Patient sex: M
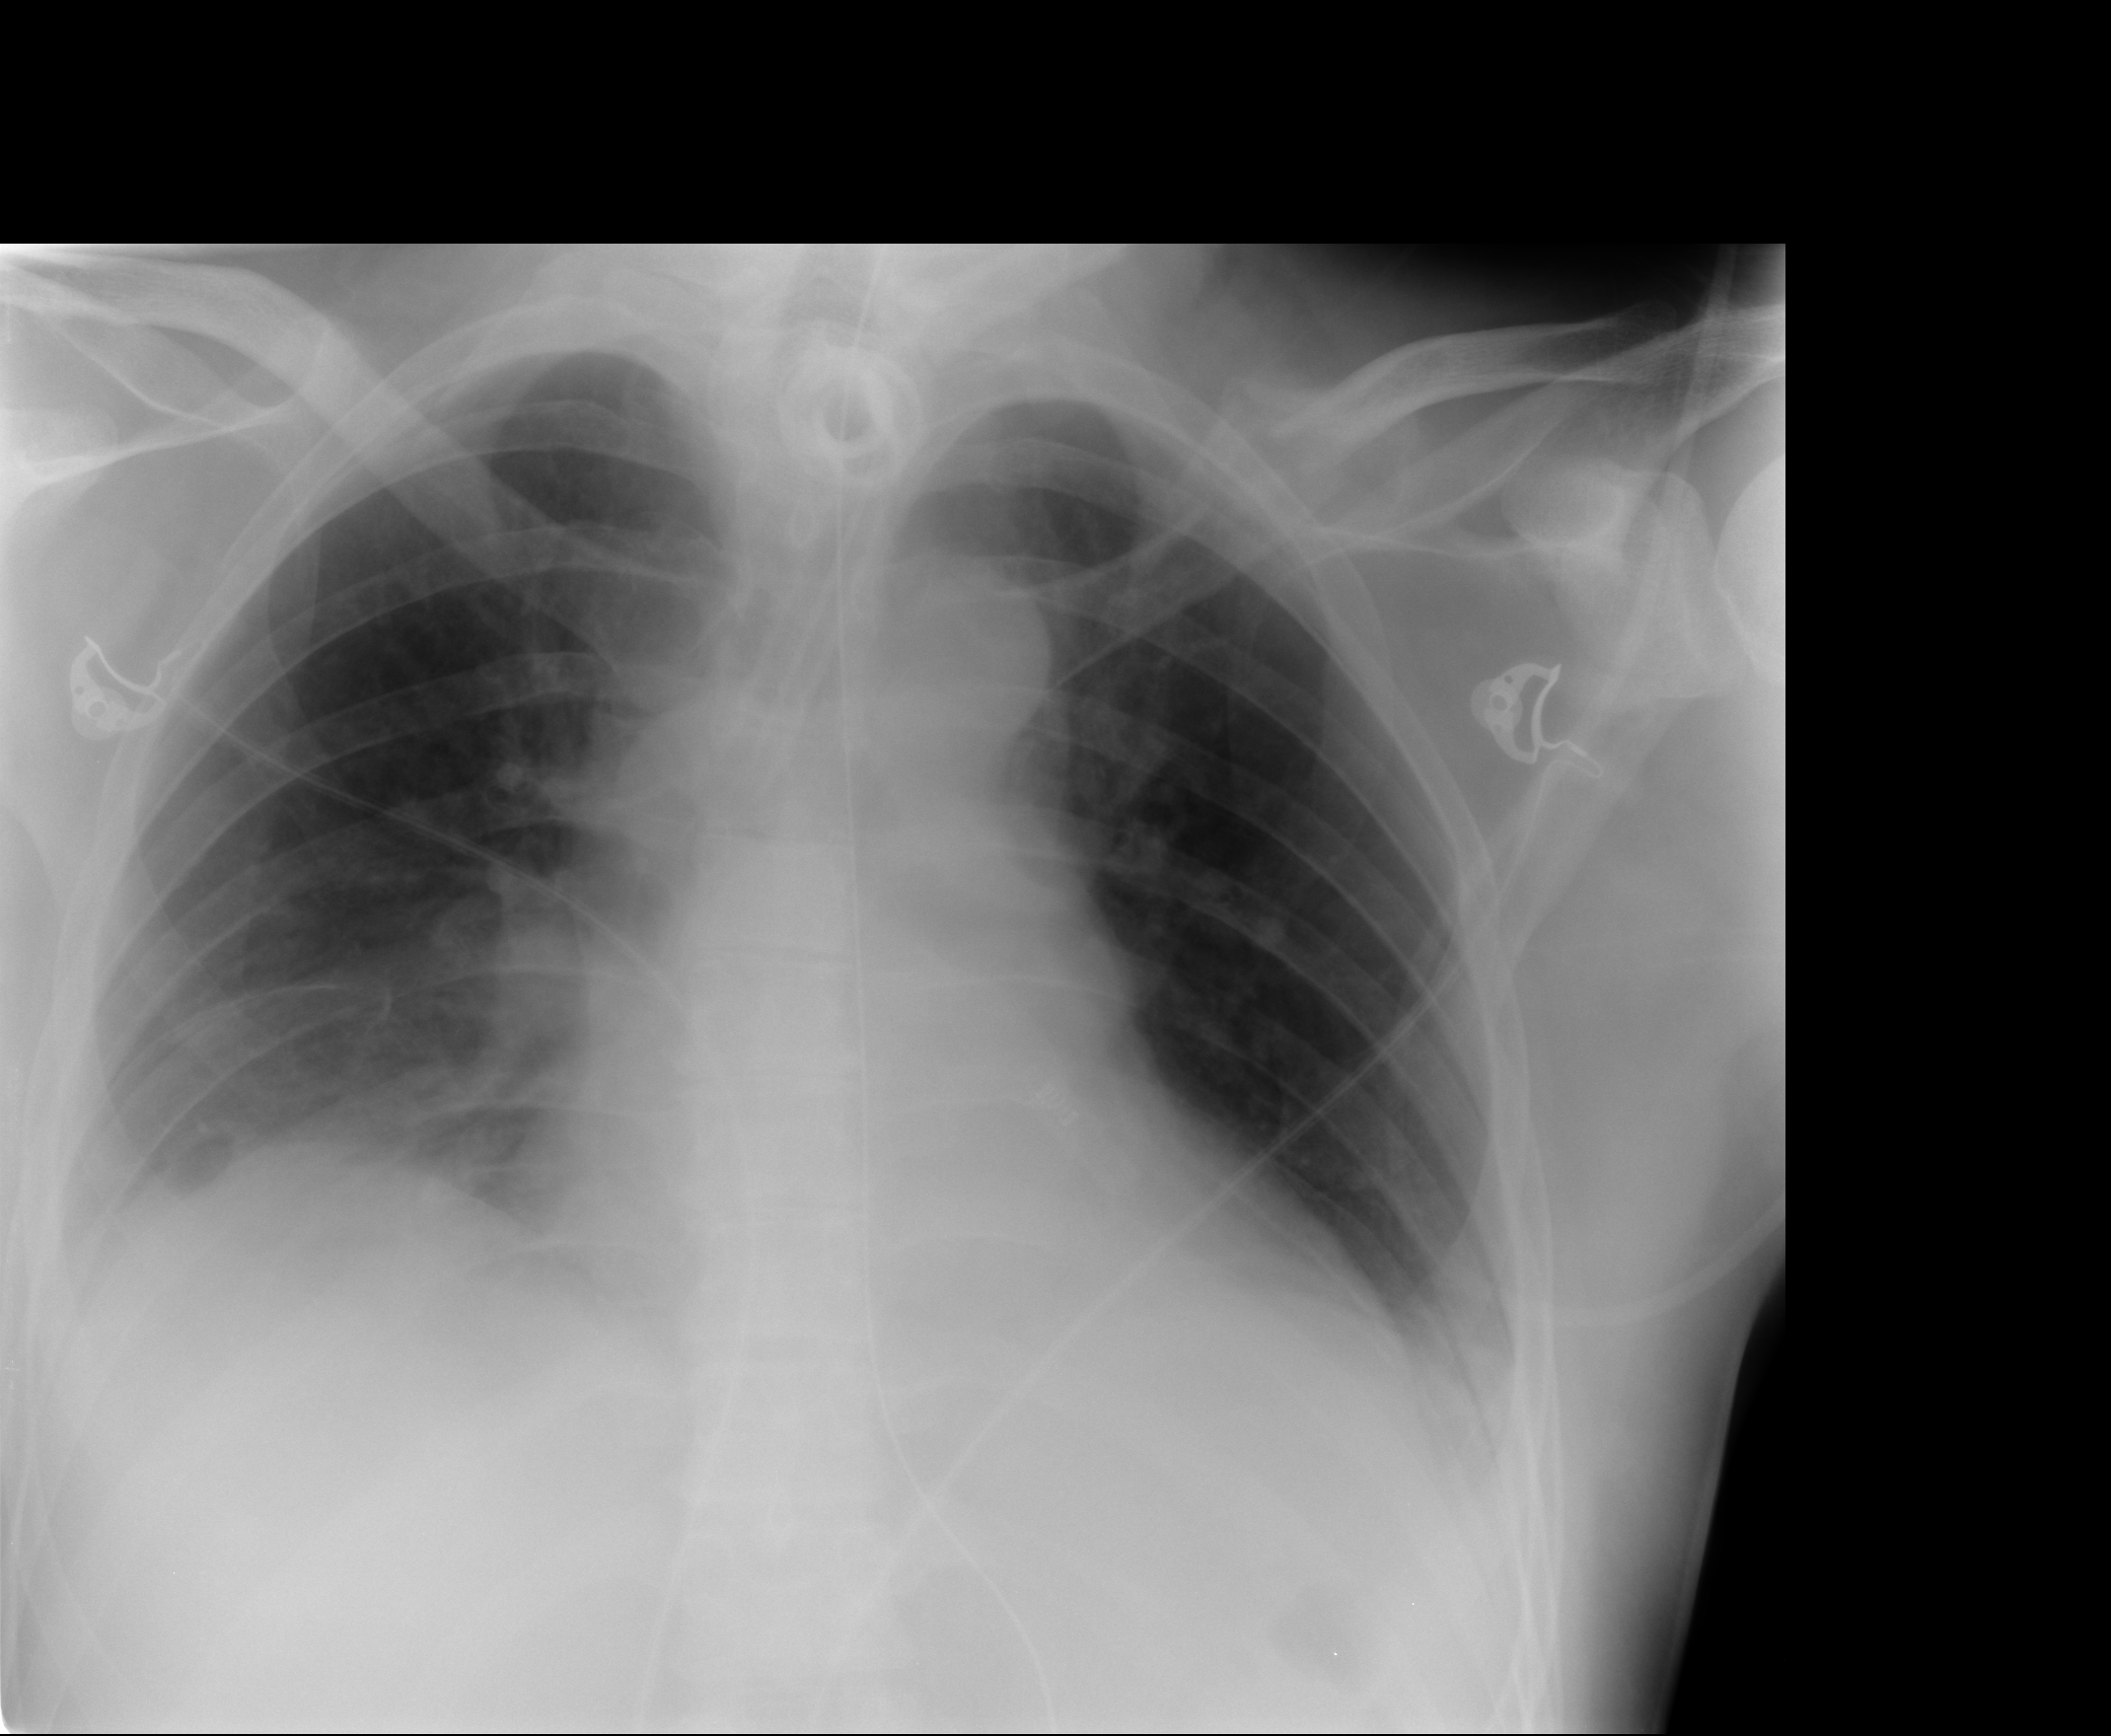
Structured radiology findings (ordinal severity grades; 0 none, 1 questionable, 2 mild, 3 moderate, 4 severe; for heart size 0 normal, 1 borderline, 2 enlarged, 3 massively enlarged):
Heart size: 1
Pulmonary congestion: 1
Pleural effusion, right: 0
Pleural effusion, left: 1
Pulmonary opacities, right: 0
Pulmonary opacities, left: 0
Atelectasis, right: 1
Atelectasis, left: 1